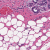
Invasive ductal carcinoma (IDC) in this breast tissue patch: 0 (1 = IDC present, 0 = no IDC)